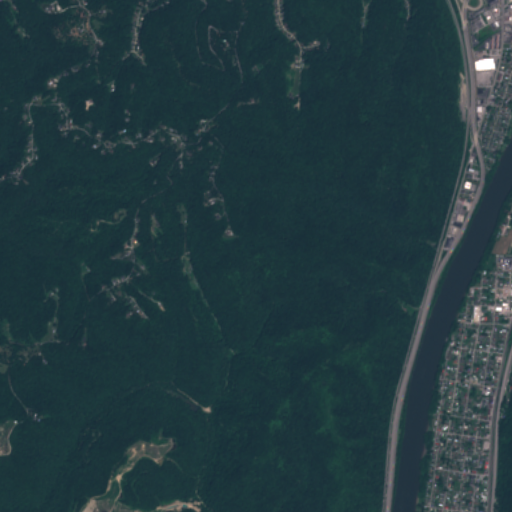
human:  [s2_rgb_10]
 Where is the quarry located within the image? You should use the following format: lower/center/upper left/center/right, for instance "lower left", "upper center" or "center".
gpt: The quarry is located in the lower left of the image.
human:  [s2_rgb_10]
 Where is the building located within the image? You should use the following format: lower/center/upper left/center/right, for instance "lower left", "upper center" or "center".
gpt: The building is located in the right of the image.
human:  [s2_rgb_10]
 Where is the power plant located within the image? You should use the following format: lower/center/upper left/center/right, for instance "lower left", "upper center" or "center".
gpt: There is no power plant in the image.